Question: Using the follow regex:
'''
\[\w* \w* \d{2} [\w:]* \d{4}\] \[error\] \[client .*?\] .*? Using HTTP not .*?<br />
'''
I get the following results (where yellow boxes indicate a match):

<URL>
The bottom two sections are correct. I want all sections that contain: '&lt;&lt;&lt;NOTICE&gt;&gt;&gt; Non-Prod Server: Using HTTP not HTTP/S'
The top section however, contains the correct string (similar to the bottom two), but also comes with a whole other chunk that I do not want:
'''
[Thu May 10 17:43:48 2012] [error] [client ::1] Current Name:
DashboardBar_projAnnualReview200, referer: http://
localhost/test/pages/TestPage.php<br />'
'''
I know this comes down to regex being greedy, but how can I go about making it do a lazy evaluation for the '<br />', if that's even the right way to go about it. I've tried '(<br />)*?' and others to no avail.
---
Other Information:
I am using <URL>, and performing a regex search if anyone wanted to recreate the image.
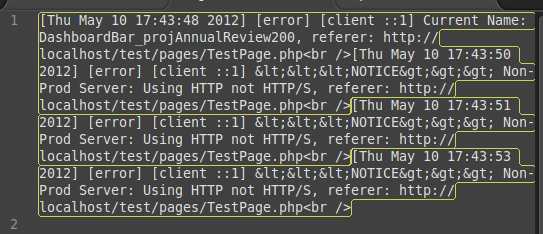
Answer: Greediness is not the problem, is. The regex engine starts trying to match at the earliest opportunity, and it doesn't give up until every possibility has been exhausted. Making quantifiers non-greedy doesn't change that, it just changes the order in which the possibilities are tried.
It's not the '*' in '.*' that's causing your problem, it's the '.'. You need to use something more restrictive, because it's allowing the match to start too early. This regex works as desired because I've replaced the '.*?' with '[^][]*', which matches any characters except ']' or '[':
'''
\[\w* \w* \d{2} [\w:]* \d{4}\] \[error\] \[client [^][]*\] [^][]* Using HTTP not .*?<br />
'''
I don't know what regex flavor SublimeText uses, so you may need to escape the square brackets inside the character class:
'''
\[\w* \w* \d{2} [\w:]* \d{4}\] \[error\] \[client [^\]\[]*\] [^\]\[]* Using HTTP not .*?<br />
'''